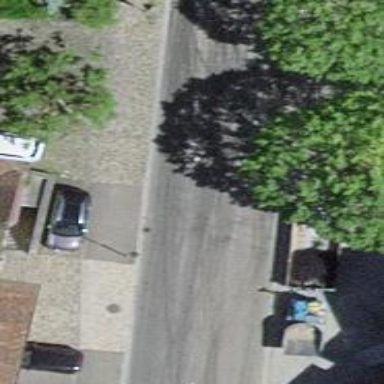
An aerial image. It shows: Residential road with asphalt surface and sidewalk on the left side.